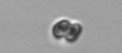
Label: Dinophyceae